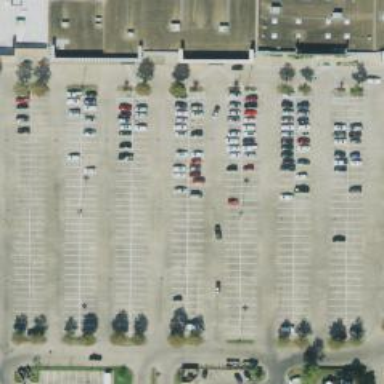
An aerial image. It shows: Parking space is available.